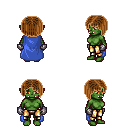
a pixel art fantasy rpg character, female body template, orc, green skin, blue cape, gold greaves, brown pageboy hairstyle, metal gloves, four views (front, back, left, right), 2x2 character sprite sheet, small pixel art, hard edges, no anti-aliasing